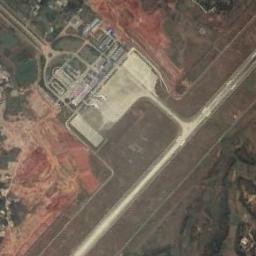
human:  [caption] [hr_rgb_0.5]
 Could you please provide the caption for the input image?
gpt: A runway at the airport was surrounded by a brown bare land with several airport houses next to the runway .

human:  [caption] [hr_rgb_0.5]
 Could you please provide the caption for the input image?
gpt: The airport was built in the middle of lush vegetation .

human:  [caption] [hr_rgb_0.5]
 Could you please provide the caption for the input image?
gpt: There is an airport in the bare land with a runway pass by .

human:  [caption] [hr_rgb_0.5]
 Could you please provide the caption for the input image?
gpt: An airport with a runway and an open area in the vacant lot and a clearing with the red soil around the airport .

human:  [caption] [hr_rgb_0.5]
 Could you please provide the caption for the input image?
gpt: The airport is surrounded by red land .